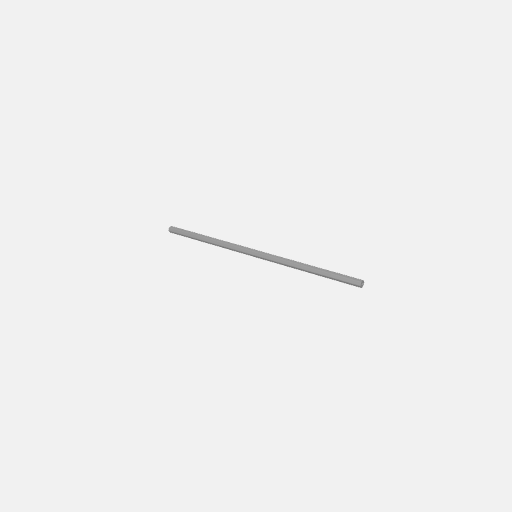
Part: Shaft12ROD384